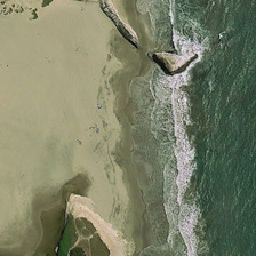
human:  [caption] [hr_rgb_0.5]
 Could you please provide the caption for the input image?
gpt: the neat and flat beach has a grassland at its coner .

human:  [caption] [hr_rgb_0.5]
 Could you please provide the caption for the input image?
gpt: There is a stone on the beach.

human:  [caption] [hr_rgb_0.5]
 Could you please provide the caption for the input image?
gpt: a beach with some rocks and dark green sea .

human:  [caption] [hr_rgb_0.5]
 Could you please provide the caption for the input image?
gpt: There are rocks on the beach.

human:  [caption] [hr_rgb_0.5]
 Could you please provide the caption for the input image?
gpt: a piece of yellow beach is near a piece of green ocean with white waves .